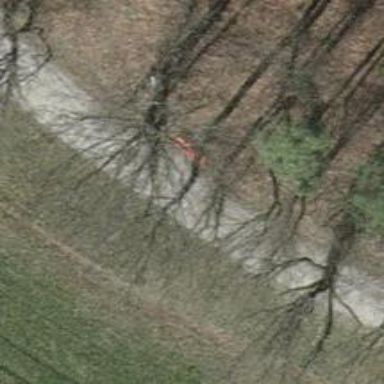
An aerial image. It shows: Red bench.